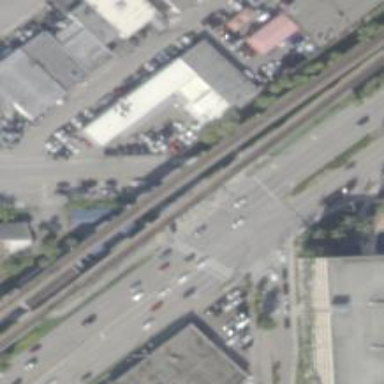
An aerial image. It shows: Trunk link highway.